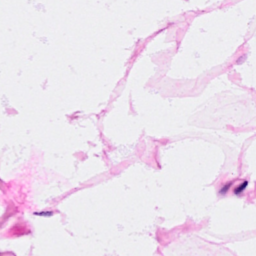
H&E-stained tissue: Breast